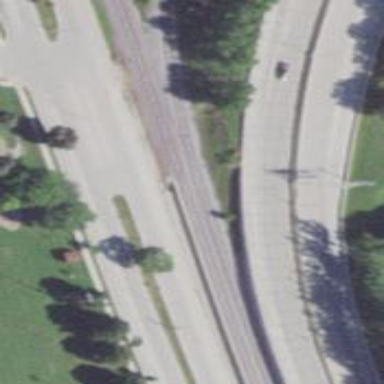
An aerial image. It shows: Secondary link road.